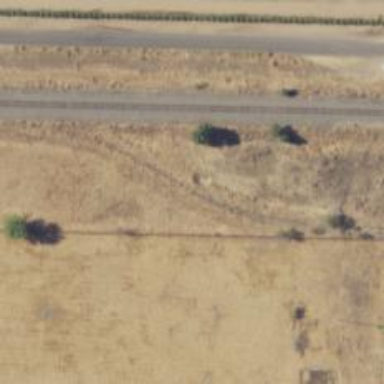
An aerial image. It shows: Abandoned railway spur.